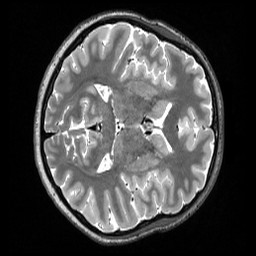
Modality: T2w
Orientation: axial
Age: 24
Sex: female
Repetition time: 3.2 s
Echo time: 0.563 s